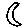
Label: moon